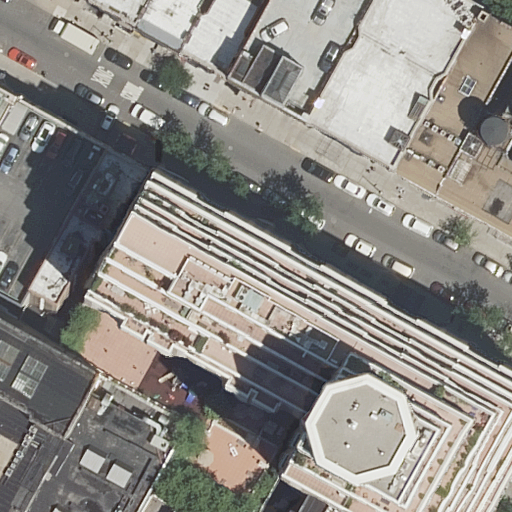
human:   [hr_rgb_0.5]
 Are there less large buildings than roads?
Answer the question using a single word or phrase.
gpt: no

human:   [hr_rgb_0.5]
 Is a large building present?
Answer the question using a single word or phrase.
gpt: yes

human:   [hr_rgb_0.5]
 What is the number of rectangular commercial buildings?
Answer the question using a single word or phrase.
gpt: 0

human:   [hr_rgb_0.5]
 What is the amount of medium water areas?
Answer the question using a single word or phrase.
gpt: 0

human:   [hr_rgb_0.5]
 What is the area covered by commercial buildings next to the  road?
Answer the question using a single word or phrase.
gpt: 0m2

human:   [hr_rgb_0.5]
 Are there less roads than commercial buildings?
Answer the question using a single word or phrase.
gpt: no

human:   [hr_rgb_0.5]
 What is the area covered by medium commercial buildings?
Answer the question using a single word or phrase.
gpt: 0m2

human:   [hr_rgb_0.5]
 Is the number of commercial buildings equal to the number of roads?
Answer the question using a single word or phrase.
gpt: no

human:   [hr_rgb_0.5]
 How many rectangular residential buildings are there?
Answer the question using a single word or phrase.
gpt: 8

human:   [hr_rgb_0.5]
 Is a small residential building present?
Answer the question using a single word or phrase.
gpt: yes

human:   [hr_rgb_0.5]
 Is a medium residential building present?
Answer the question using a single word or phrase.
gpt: yes

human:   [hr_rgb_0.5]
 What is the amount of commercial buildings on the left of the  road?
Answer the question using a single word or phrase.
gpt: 0

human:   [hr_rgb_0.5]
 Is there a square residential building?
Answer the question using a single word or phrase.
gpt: no

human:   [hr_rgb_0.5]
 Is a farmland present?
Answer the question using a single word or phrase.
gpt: no

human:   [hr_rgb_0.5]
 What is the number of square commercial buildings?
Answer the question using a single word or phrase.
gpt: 0

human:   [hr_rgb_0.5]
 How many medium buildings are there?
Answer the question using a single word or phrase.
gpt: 6

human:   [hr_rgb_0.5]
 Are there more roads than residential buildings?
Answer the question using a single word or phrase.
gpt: no

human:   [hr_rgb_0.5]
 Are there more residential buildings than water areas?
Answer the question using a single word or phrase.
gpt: yes

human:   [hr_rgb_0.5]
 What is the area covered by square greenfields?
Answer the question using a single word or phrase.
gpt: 0m2

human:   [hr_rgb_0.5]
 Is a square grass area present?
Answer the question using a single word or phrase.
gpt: no

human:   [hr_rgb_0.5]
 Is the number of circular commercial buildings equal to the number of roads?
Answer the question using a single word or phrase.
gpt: no

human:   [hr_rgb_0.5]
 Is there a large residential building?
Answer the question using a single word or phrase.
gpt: yes

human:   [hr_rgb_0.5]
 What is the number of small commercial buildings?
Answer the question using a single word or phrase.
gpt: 0

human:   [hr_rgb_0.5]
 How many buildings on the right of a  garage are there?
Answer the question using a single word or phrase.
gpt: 0

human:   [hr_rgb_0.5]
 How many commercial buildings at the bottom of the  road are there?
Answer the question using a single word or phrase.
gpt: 0

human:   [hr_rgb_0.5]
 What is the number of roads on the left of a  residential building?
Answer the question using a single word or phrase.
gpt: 1

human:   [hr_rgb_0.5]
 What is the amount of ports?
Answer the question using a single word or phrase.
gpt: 0

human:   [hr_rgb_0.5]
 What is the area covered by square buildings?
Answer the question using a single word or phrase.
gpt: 0m2

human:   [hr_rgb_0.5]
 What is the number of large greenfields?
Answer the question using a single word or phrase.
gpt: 0

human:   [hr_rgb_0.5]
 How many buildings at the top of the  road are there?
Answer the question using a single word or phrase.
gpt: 4

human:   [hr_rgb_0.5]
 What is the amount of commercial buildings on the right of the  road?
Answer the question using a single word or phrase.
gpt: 0

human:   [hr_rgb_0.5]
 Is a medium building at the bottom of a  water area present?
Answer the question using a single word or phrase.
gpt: no

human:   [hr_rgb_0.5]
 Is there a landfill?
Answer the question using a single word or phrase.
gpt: no

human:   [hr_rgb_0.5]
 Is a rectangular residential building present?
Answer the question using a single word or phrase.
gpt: yes

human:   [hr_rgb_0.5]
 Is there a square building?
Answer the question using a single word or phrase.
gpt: no

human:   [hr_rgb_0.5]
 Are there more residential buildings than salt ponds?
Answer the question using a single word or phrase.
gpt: yes